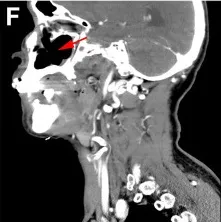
CT findings of the case. Sagittal CT of sinus after 2 cycles neoadjuvant tislelizumab plus chemotherapy showed no tumor lesions.
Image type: radiology (ct)